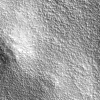
Atmospheric dust classification: not_dusty